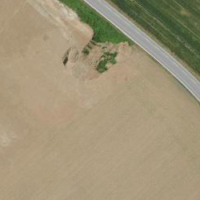
EUNIS habitat code: 56
Species observed at this site:
Pica pica
Motacilla alba
Columba livia
Buteo buteo
Sturnus vulgaris
Columba palumbus